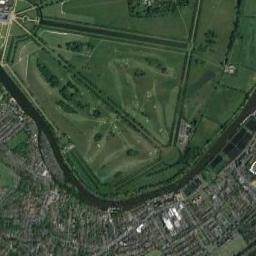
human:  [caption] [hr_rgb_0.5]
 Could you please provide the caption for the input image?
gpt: A curved, Approximately right-angled, Light green river with small islands on both sides and a bustling city on one side and paddy fields on the other .

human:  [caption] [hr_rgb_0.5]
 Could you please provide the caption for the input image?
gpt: There are many trees on either side of the river .

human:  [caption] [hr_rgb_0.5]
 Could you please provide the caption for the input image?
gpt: The river goes through houses and grass .

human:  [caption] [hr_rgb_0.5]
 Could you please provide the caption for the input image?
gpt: The deep blue river is between some fields and a grass .

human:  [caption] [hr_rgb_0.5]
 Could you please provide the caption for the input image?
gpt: There are many buildings and green meadows near the river .